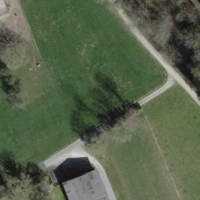
EUNIS habitat code: 52
Species observed at this site:
Prunus padus